Question: On first install everything runs smooth, but if I run the installer again it just jumps to the second page asking where i want to put the additional files, and then in the ready page only the parameters for the additional files folders is shown. The ignore version flag is set, what else could it be?

'''
[Setup]
AppName={#MyAppName}
AppVersion={#MyAppVersion}
;AppVerName={#MyAppName} {#MyAppVersion}
AppPublisher={#MyAppPublisher}
AppPublisherURL={#MyAppURL}
AppSupportURL={#MyAppURL}
AppUpdatesURL={#MyAppURL}
DefaultDirName={pf}\{#MyAppName}
DefaultGroupName={#MyAppName}
Compression=lzma
SolidCompression=yes
OutputBaseFilename=aeolian_meditation_setup
WizardSmallImageFile=compiler:greenlogo.bmp
WizardImageFile=compiler:glogo.bmp
DirExistsWarning=yes
[Languages]
Name: "english"; MessagesFile: "compiler:Default.isl"
[Files]
;Main program that will be installed in {app} folder
Source: "D:\ocean_swift\Flowstone Projects\Aeolian Meditation Advanced\OS Aeolian Meditation Advanced A191.exe"; DestDir: "{app}"; Flags: ignoreversion
;Database file that will installed where user choosed
Source: "D:\ocean_swift\Flowstone Projects\Aeolian Meditation Advanced\onts\OpenSans-Regular.ttf"; DestDir: "{fonts}"; Flags: onlyifdoesntexist; FontInstall: "Open Sans"
Source: "C:\Program Files (x86)\VSTPlugins\OS Aeolian Meditation Advanced A191.dll"; DestDir: "{code:GetDataDir}"
[Code]
var
DataDirPage: TInputDirWizardPage;
procedure InitializeWizard;
begin
// Create the page
DataDirPage := CreateInputDirPage(wpSelectDir,
'Select 32bit VST Plugin Directory', 'Where should the 32bit VSTi plugin be installed??',
'Select the folder in which Setup should install the 32bit VSTi plugin, then click Next.',
False, '');
DataDirPage.Add('');
DataDirPage.Values[0] := 'C:\Program Files (x86)\VSTPlugins';
end;
procedure RegisterPreviousData(PreviousDataKey: Integer);
begin
// Store the selected folder for further reinstall/upgrade
SetPreviousData(PreviousDataKey, 'DataDir', DataDirPage.Values[0]);
end;
function NextButtonClick(CurPageID: Integer): Boolean;
begin
// Set default folder if empty
if DataDirPage.Values[0] = '' then
DataDirPage.Values[0] := ExpandConstant('{sd}\DataDir');
Result := True;
end;
function UpdateReadyMemo(Space, NewLine, MemoUserInfoInfo, MemoDirInfo, MemoTypeInfo,
MemoComponentsInfo, MemoGroupInfo, MemoTasksInfo: String): String;
var
S: String;
begin
// Fill the 'Ready Memo' with the normal settings and the custom settings
S := '';
S := S + MemoDirInfo + NewLine + NewLine;
S := S + '32bit VSTi' + NewLine;
S := S + Space + DataDirPage.Values[0] + NewLine;
Result := S;
end;
function GetDataDir(Param: String): String;
begin
{ Return the selected DataDir }
Result := DataDirPage.Values[0];
end;
'''
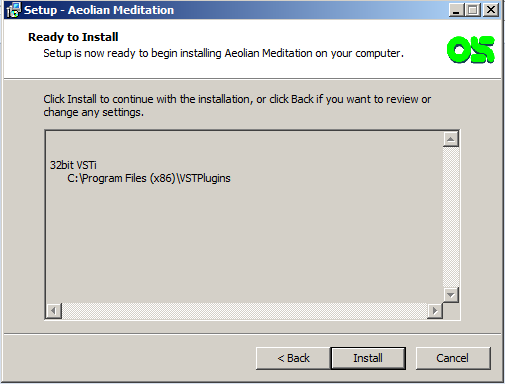
Answer: If you look <URL> you will see that the default value for 'DisableProgramGroupPage' is 'auto'. As described there:
> If this is set to 'auto', at startup Setup will look in the registry to
see if the same application is already installed, and if so, it will
not show the wizard page.
If you review the other 'Disable' entries in the help file you will see them behave the same. It is logical to only show these pages during a new install. Change the default behaviour by setting these to 'no'.